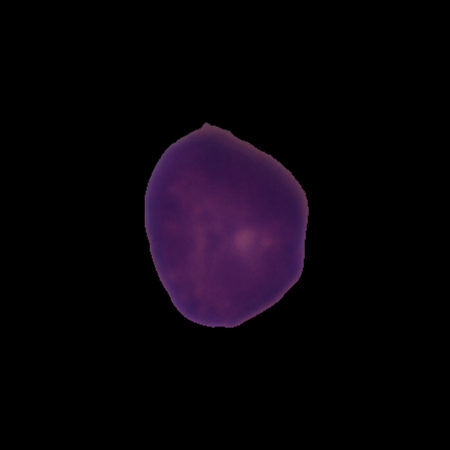
Label: healthy